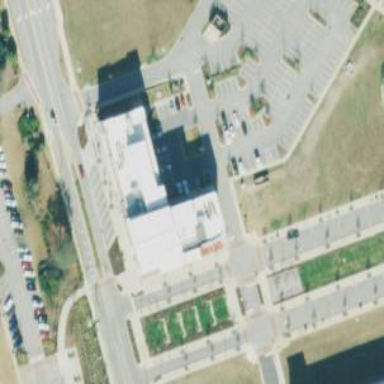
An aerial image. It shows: Commercial building.